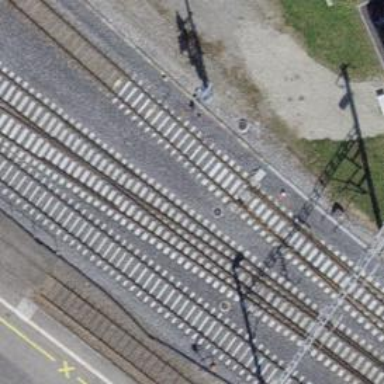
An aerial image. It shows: Railway switch.